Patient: sex M, age 60
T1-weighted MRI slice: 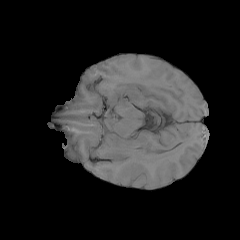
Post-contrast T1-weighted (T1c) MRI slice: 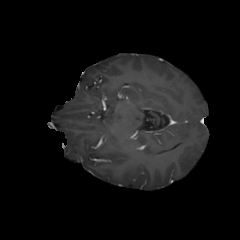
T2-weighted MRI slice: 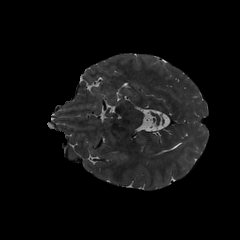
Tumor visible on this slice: no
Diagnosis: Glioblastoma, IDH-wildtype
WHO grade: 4